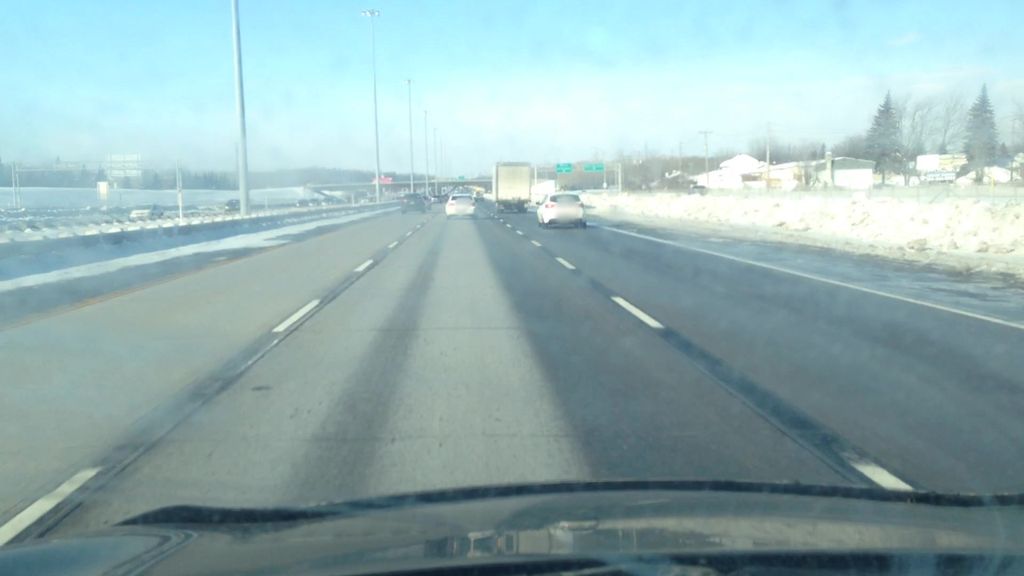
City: montreal